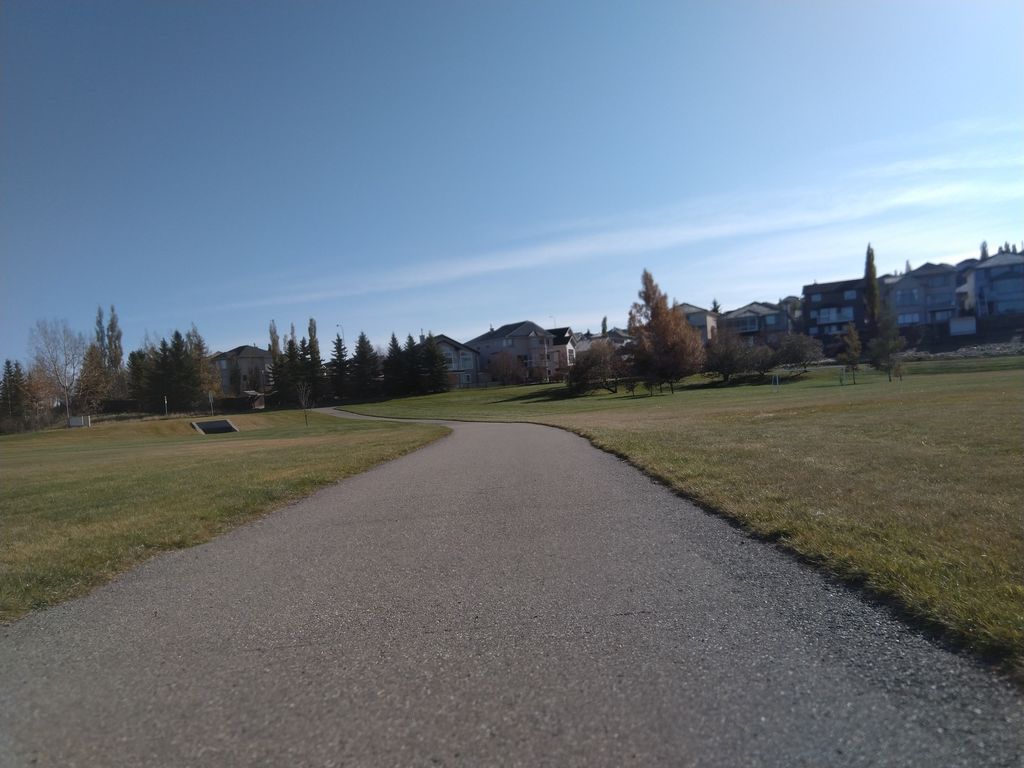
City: calgary